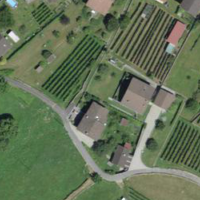
EUNIS habitat code: 24
Species observed at this site:
Phoenicurus ochruros